Field crop: maize
Growth stage: 2
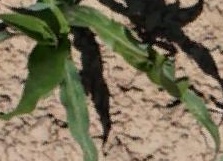
Species: maize